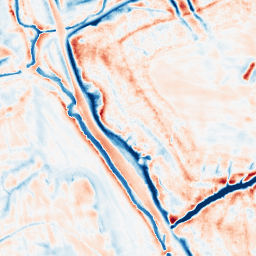
Category: edge_preserving
Decomposition family: bilateral
Decomposition parameters: d: 21
sigma_color: 50
sigma_space: 25
Upsampling method: cubic_catmull_rom
Upsampling parameters: scale: 2
Upsampling scale: 2